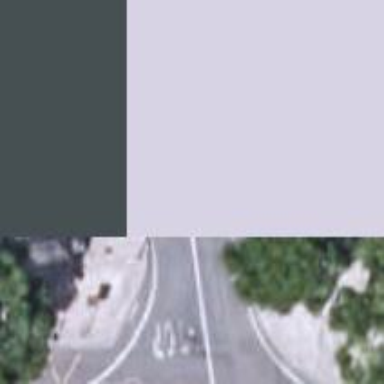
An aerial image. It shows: Uncontrolled zebra crossing with hump for traffic calming.